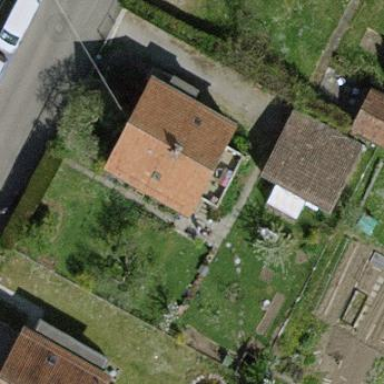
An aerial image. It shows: Garden enclosed by fence.